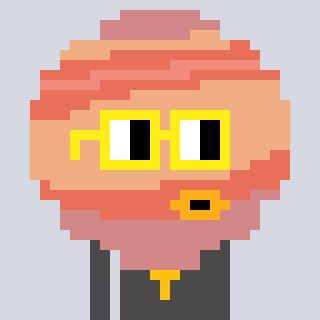
a pixel art character with square yellow glasses, a jupiter-shaped head and a grayscale-colored body on a cool background